Field crop: tomato
Growth stage: 1
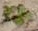
Species: portulaca